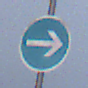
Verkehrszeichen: VorgeschriebeneFahrtrichtungHierRechts
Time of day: SunriseSunset
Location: Outdoor (Nature)
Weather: Overcast
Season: NotSpecified
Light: Natural